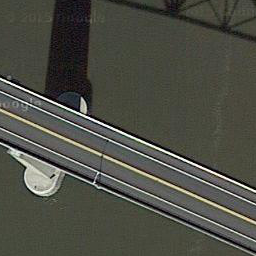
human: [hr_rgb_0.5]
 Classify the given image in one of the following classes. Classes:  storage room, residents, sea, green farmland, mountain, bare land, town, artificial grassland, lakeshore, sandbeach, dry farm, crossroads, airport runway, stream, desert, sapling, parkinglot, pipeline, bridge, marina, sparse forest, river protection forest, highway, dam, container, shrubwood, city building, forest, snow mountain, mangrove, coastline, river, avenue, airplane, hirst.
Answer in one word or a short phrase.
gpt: bridge